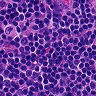
Metastatic tissue present: no